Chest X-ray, AP view. Patient: 38 years old, sex M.
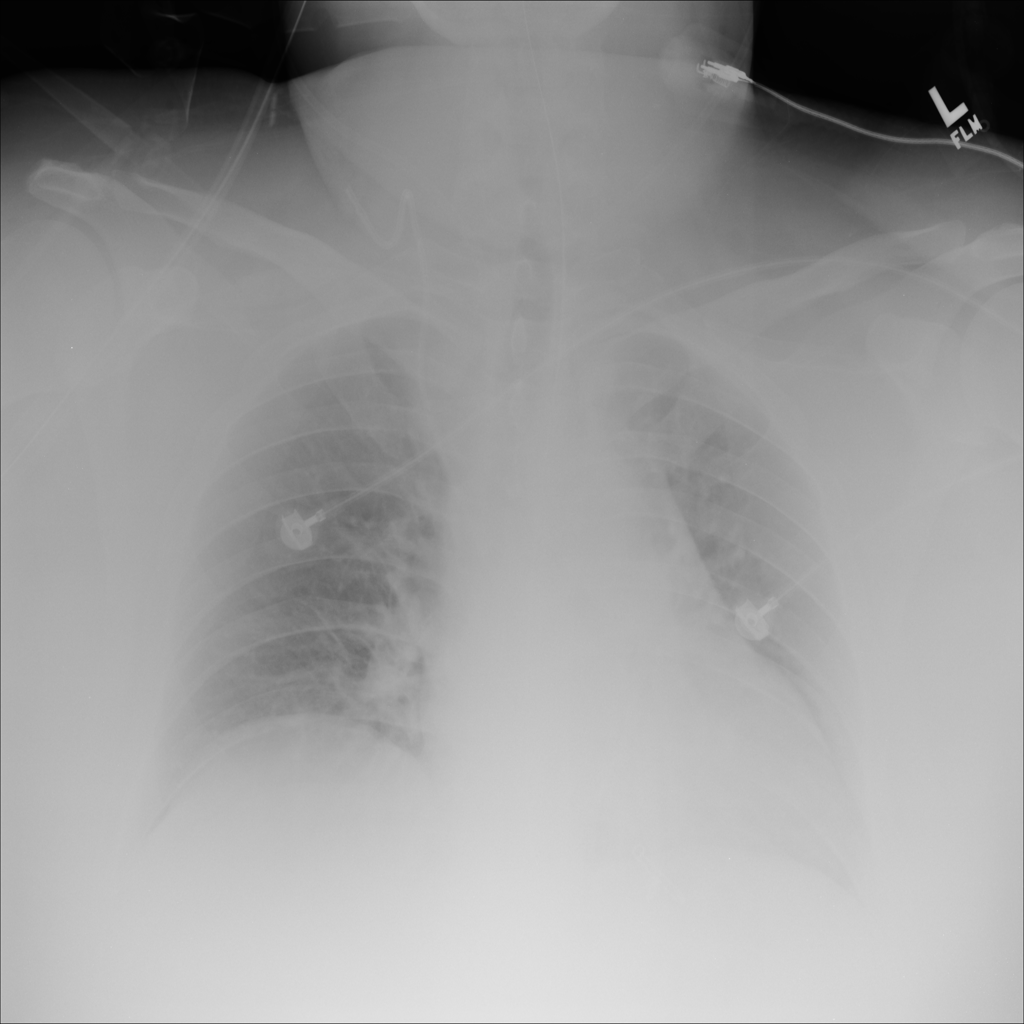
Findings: No Finding